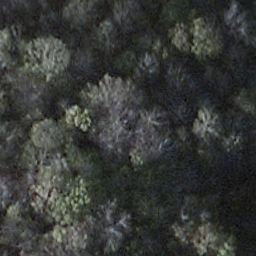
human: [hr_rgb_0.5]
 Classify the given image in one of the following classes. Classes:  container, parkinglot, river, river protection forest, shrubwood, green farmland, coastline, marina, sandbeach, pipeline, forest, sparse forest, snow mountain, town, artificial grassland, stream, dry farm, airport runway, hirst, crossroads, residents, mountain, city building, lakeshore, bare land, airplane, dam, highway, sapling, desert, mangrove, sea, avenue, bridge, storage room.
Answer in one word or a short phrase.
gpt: shrubwood